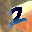
Label: 2